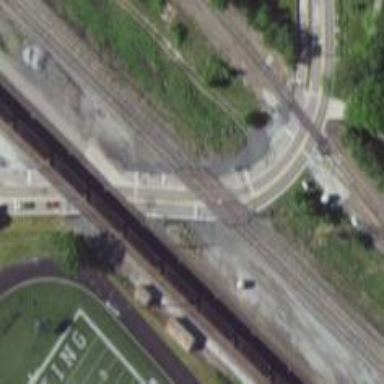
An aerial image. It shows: Level crossing along the railway.